You are looking at the unprocessed time series of a bearing vibration snapshot. What is the most likely bearing condition (normal, inner_race, outer_race, ball)?
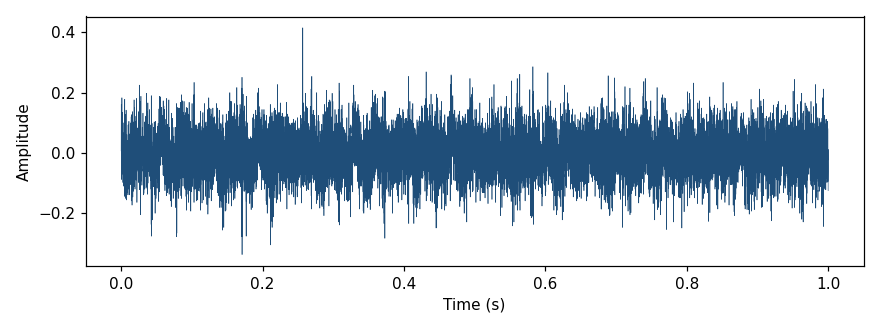
Answer: normal